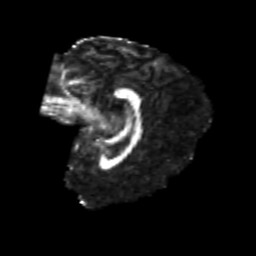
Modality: FA
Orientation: sagittal
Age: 25
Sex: female
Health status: healthy
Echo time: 0.074 s